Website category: movie
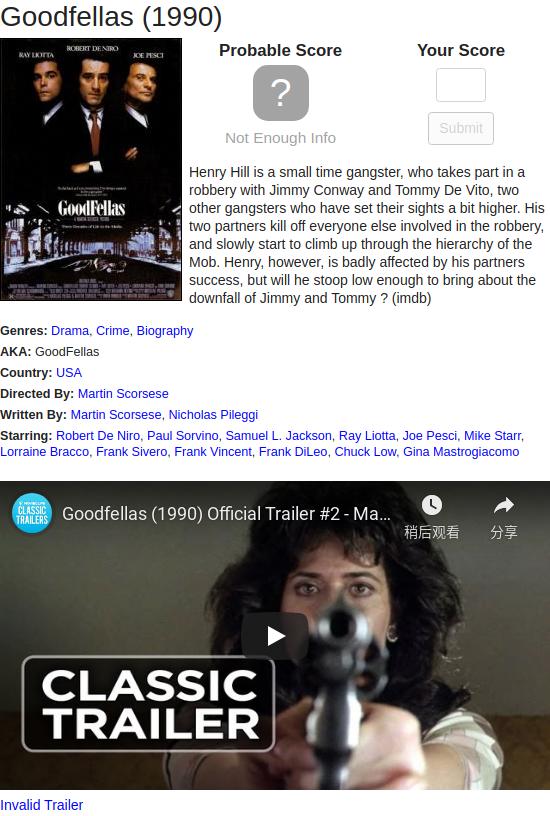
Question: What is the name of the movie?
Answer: Goodfellas

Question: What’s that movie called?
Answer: Goodfellas

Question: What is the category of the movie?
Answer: Drama

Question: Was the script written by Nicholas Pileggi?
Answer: yes

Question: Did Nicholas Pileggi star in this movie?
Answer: no

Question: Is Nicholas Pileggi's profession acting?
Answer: no

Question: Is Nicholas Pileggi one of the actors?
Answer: no

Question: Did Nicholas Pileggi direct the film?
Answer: no

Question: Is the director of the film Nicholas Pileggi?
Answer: no

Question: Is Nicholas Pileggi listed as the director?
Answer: no

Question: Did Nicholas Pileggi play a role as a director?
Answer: no

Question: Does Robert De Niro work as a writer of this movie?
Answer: no

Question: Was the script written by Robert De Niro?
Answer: no

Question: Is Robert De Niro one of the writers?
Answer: no

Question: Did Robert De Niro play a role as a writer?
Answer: no

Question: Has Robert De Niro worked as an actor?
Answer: yes

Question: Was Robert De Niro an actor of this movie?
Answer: yes

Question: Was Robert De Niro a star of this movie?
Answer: yes

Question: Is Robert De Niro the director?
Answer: no

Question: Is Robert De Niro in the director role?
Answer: no

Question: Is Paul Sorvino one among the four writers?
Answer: no

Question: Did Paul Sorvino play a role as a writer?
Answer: no

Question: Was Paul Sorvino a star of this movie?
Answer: yes

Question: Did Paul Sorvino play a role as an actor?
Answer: yes

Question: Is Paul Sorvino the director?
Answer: no

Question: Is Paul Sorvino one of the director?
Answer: no

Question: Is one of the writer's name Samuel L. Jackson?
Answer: no

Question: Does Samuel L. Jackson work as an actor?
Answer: yes

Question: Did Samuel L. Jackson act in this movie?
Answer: yes

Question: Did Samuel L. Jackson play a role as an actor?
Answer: yes

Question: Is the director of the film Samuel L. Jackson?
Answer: no

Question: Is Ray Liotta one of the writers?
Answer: no

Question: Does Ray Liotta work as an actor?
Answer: yes

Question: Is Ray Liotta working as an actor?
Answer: yes

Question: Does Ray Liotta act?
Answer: yes

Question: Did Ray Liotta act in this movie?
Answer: yes

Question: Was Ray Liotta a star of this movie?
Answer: yes

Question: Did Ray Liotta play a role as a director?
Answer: no

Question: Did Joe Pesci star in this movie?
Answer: yes

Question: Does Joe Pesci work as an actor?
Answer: yes

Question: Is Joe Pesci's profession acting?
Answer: yes

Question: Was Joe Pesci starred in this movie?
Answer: yes

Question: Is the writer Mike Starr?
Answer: no

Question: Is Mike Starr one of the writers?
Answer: no

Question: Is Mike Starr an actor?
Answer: yes

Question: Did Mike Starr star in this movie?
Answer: yes

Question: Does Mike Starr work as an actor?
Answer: yes

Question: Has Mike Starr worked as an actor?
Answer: yes

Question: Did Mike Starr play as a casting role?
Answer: yes

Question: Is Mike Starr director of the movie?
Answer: no

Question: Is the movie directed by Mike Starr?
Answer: no

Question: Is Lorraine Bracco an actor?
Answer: yes

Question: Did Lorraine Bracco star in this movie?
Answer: yes

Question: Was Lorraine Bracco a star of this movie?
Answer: yes

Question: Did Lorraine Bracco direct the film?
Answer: no

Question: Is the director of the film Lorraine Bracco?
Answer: no

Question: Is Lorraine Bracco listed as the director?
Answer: no

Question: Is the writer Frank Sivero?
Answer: no

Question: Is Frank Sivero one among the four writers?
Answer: no

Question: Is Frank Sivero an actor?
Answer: yes

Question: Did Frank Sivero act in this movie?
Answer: yes

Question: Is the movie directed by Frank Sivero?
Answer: no

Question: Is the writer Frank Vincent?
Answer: no

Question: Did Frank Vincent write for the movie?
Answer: no